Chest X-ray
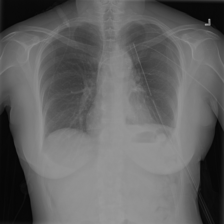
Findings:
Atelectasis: negative
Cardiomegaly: negative
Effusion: negative
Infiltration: negative
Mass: negative
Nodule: negative
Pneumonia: negative
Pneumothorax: positive
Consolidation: negative
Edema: negative
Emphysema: negative
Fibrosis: negative
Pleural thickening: negative
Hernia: negative